Question: Find the lowest common multiple of all numbers in the 25-square grid
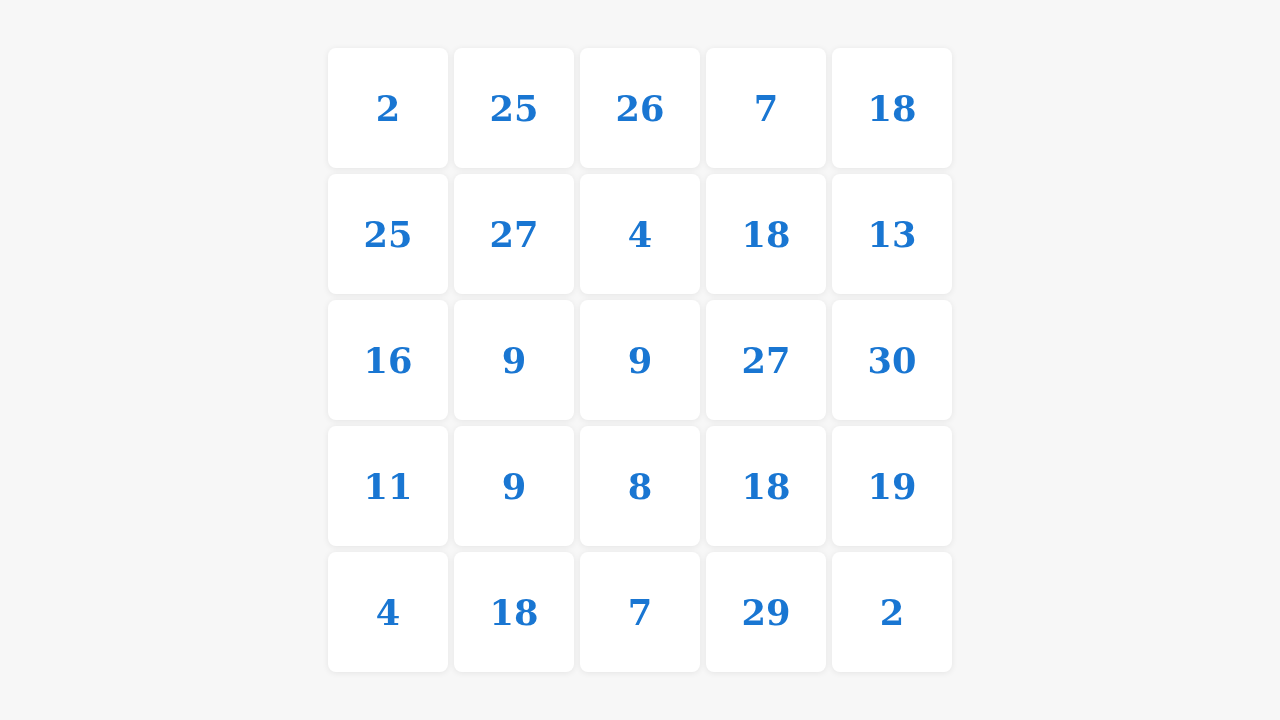
Answer: 5956750800